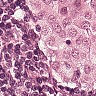
Metastatic tissue present: yes